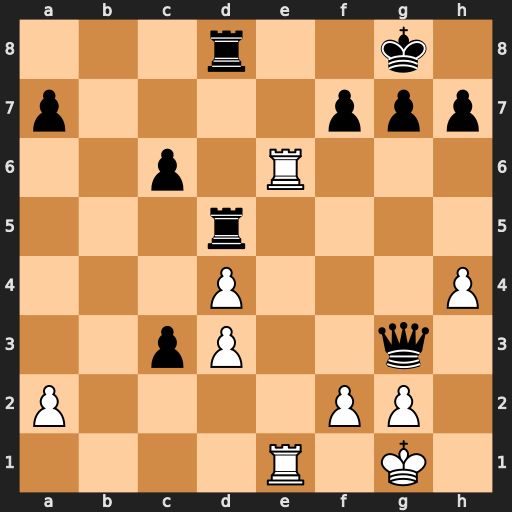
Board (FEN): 3r2k1/p4ppp/2p1R3/3r4/3P3P/2pP2q1/P4PP1/4R1K1
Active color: w
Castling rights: -
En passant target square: -
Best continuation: Re8+ Rxe8 Rxe8#